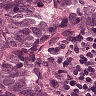
Metastatic tissue present: yes